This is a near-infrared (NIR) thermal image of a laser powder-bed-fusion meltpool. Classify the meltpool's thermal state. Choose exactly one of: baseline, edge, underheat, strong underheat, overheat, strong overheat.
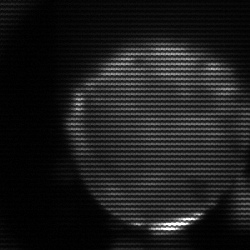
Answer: edge